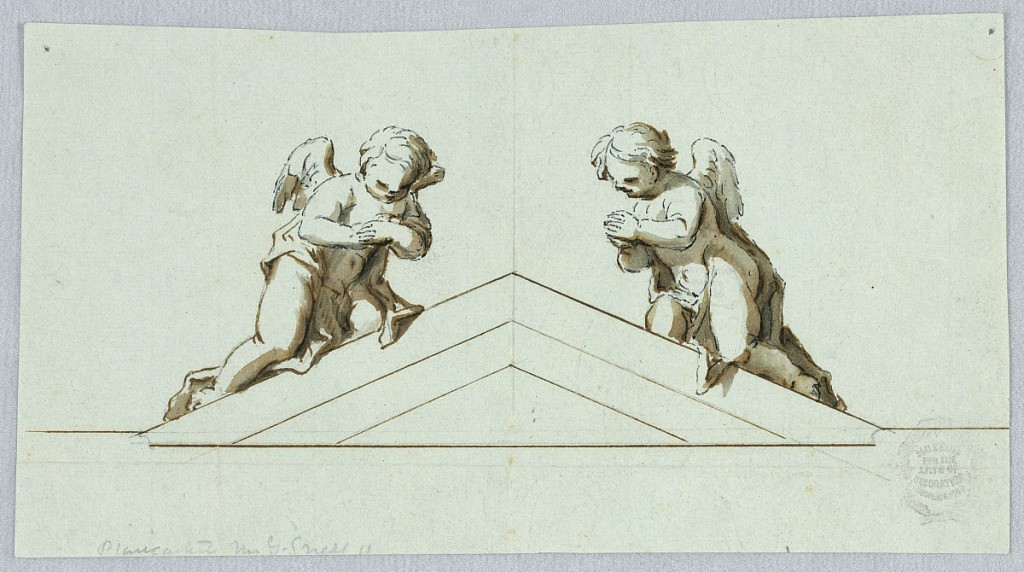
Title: Project for an Altar with Angels and Pediment
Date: late 18th century
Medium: Graphite, pen and ink, brush and water color on light blue paper
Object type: Drawing
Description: Horizontal rectangle showing a triangular pediment flanked by two angels in adoration.